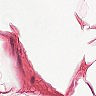
Metastatic tissue present: no